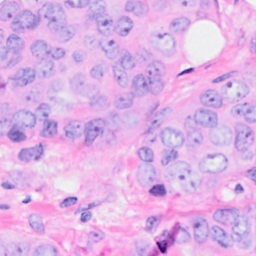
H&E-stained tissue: Breast